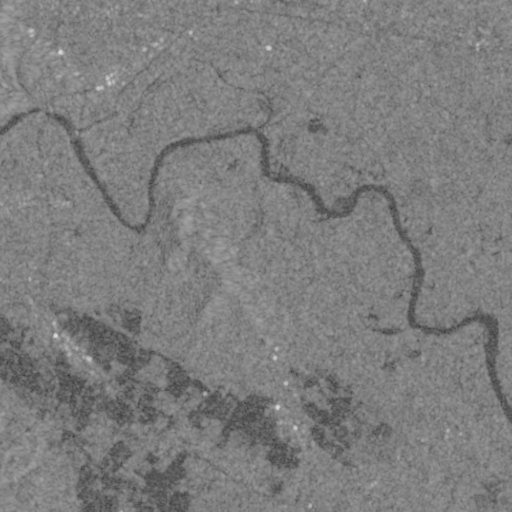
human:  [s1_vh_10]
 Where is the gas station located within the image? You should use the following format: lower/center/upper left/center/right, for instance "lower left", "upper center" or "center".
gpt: The gas station is located in the center left of the image.
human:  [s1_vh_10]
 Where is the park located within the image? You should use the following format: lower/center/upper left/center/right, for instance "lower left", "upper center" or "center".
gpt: The park is located in the upper center of the image.
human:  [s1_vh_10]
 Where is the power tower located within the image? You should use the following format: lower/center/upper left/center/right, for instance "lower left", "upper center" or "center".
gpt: The power tower is located in the right of the image.
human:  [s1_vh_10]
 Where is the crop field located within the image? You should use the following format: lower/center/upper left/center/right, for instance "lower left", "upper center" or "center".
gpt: There is no crop field in the image.

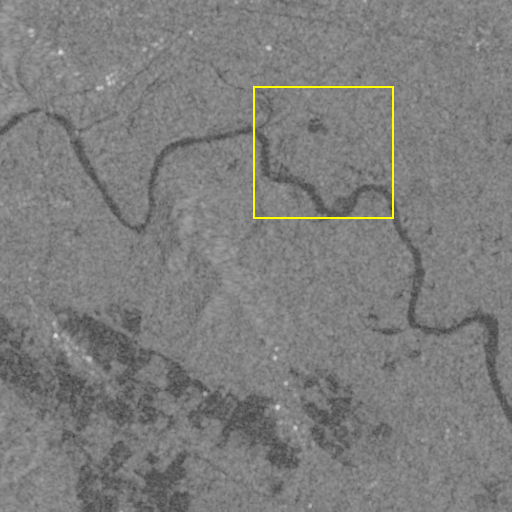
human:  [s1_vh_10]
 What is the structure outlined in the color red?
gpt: There is no red outline.
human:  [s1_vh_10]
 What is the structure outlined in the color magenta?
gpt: There is no structure outlined in magenta.